Field crop: maize
Growth stage: 1
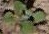
Species: chenopodium